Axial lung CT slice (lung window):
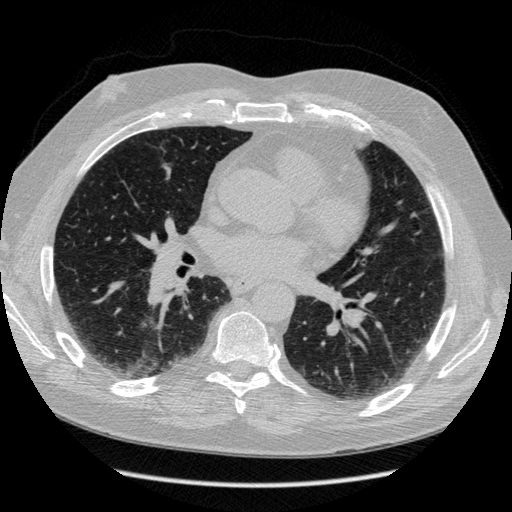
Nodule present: no